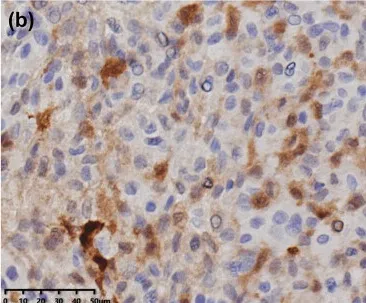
An immunohistochemical stain for S-100 protein was positive in the tumor cells (b).
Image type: pathology (immunostaining)